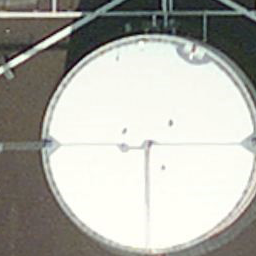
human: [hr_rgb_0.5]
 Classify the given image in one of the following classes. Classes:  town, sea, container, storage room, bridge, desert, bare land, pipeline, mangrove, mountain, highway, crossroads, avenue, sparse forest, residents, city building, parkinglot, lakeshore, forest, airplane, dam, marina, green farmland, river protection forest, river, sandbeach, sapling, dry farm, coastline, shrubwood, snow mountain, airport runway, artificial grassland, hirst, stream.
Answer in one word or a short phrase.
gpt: storage room